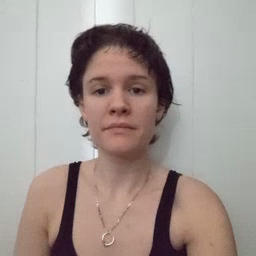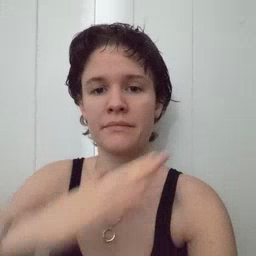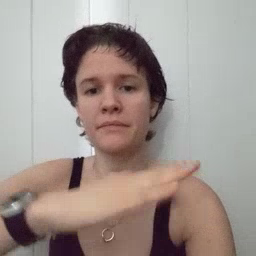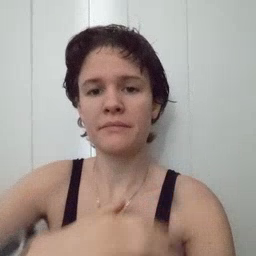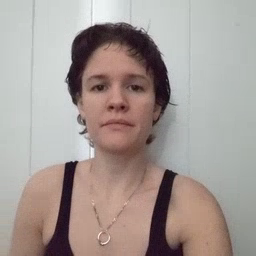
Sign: table